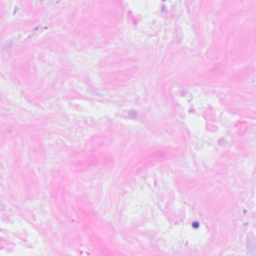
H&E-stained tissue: Breast